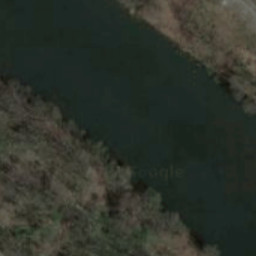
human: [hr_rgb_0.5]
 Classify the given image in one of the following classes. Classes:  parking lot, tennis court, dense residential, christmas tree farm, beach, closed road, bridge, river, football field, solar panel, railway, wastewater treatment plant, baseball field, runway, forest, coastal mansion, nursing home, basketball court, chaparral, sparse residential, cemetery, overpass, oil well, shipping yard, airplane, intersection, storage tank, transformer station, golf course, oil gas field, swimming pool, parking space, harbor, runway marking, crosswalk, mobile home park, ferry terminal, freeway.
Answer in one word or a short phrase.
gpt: river